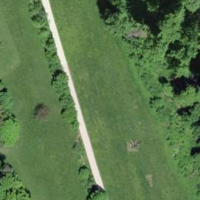
EUNIS habitat code: 25
Species observed at this site:
Filipendula ulmaria